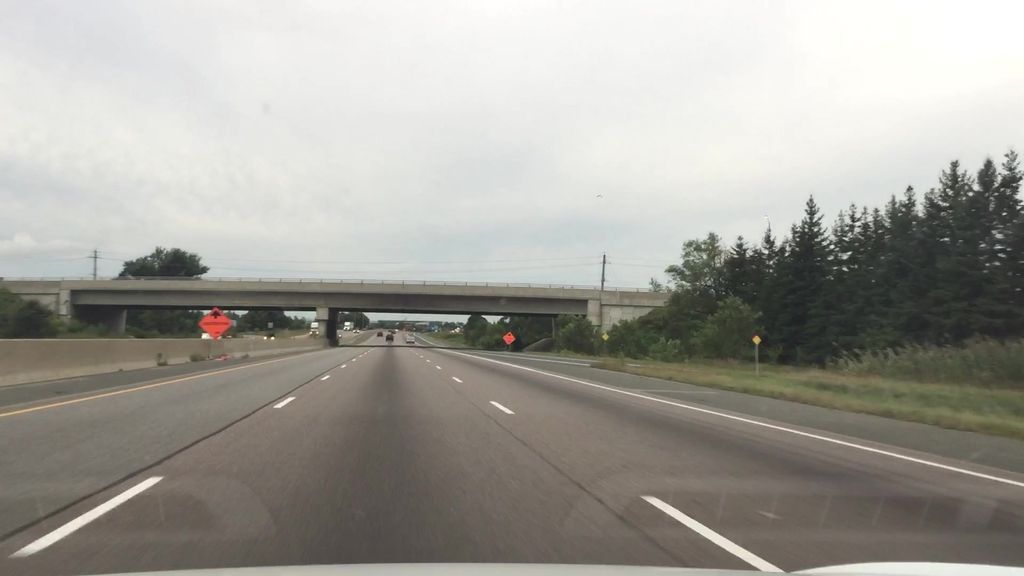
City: kitchener-waterloo